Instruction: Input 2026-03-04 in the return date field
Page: home
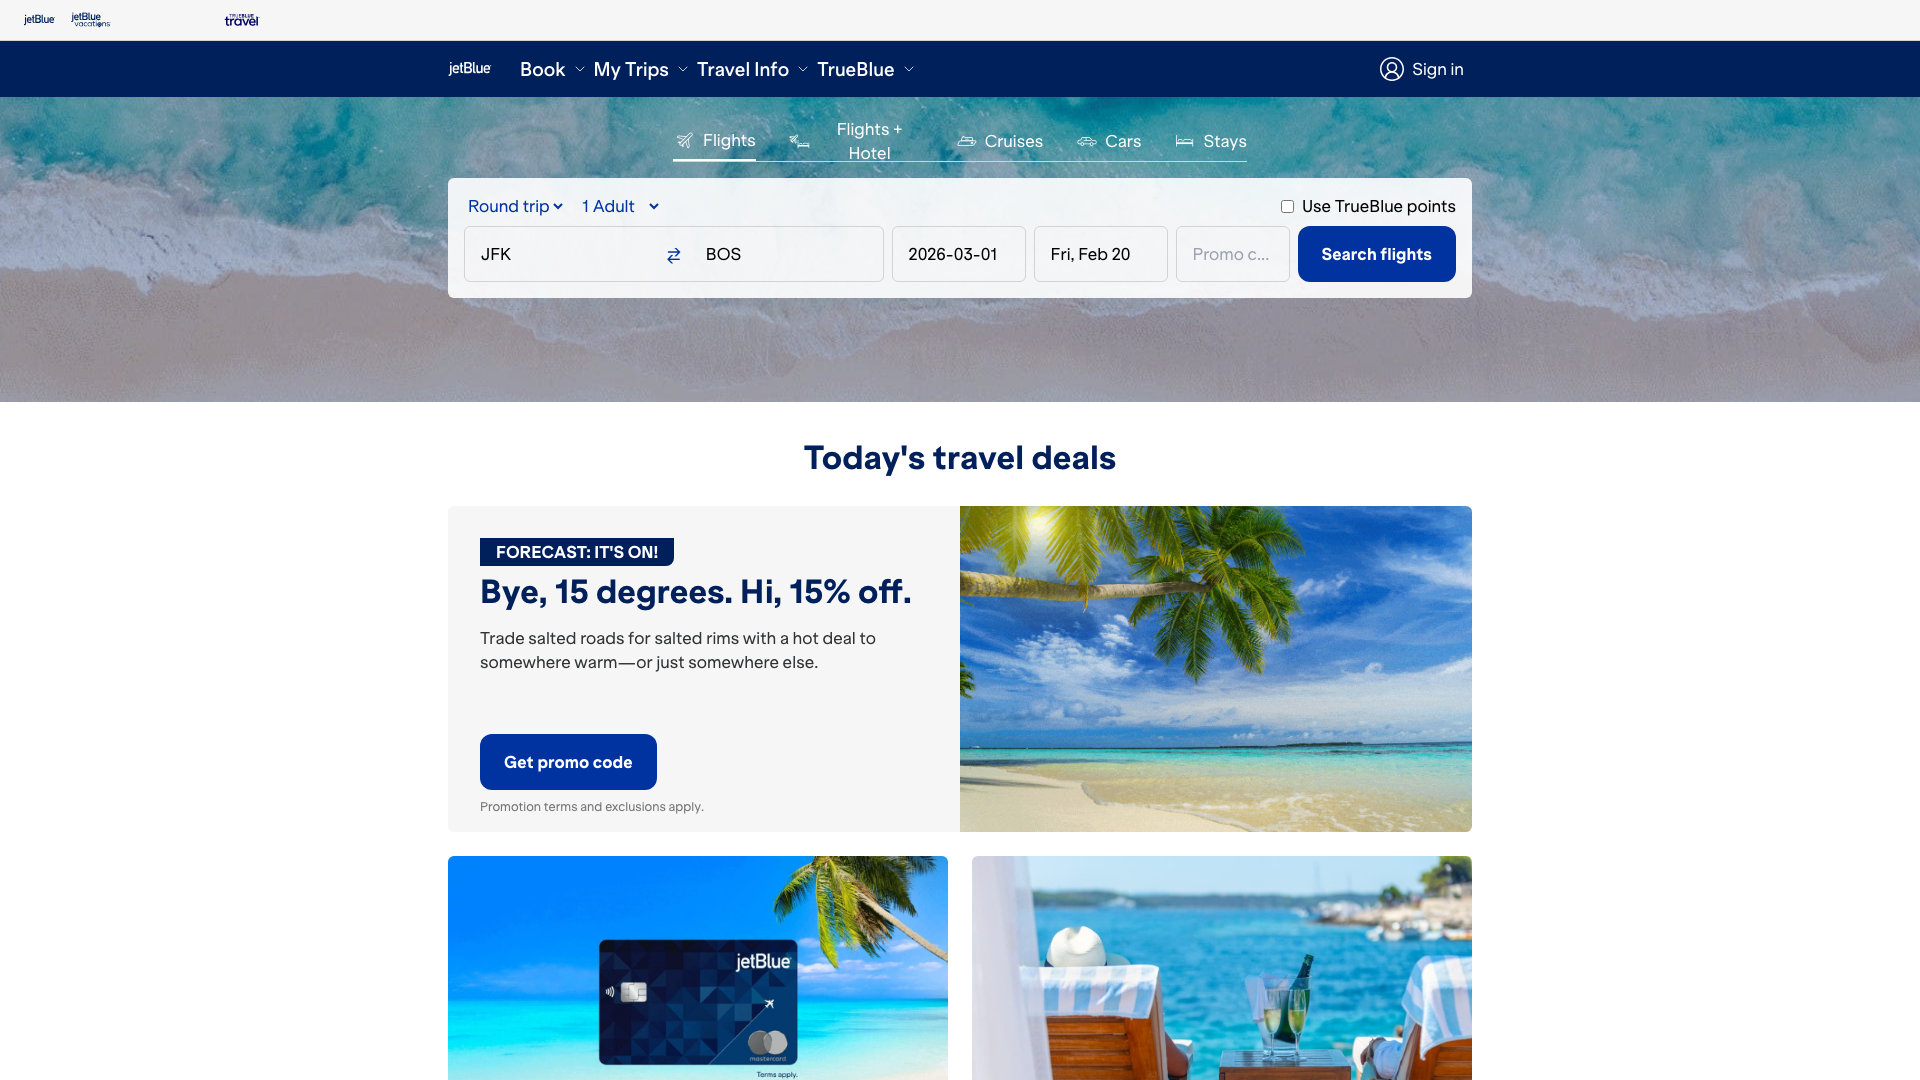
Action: type